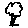
Label: tree